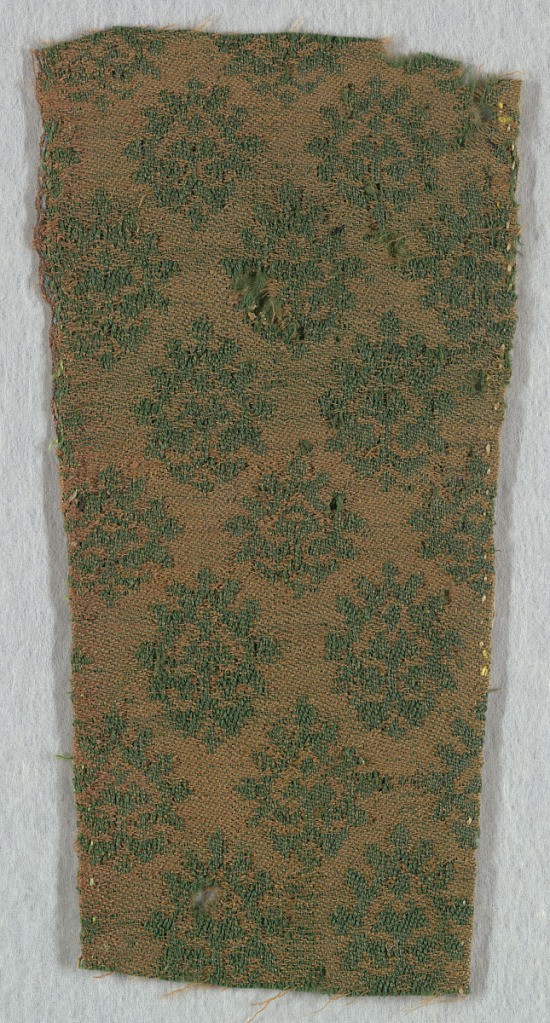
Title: Fragment
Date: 17th century
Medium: wool Technique: damask
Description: Wool damask in an orange and green floral pattern.